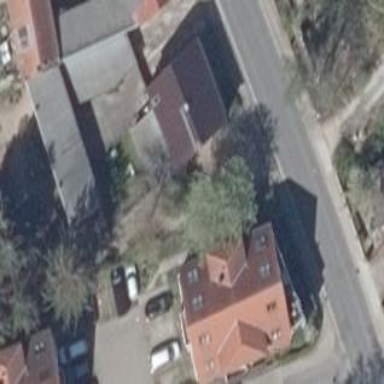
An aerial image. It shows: Gabled roof apartments building.